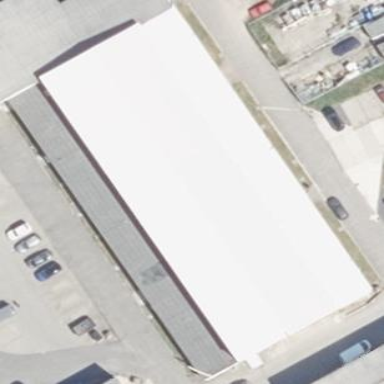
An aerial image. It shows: Commercial building.